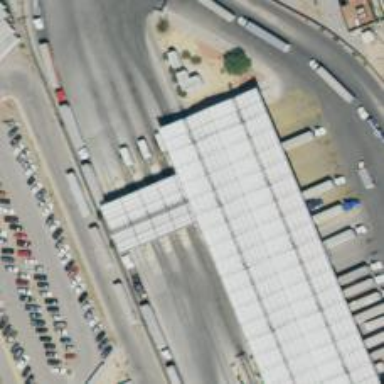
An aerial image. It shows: Border control barrier.